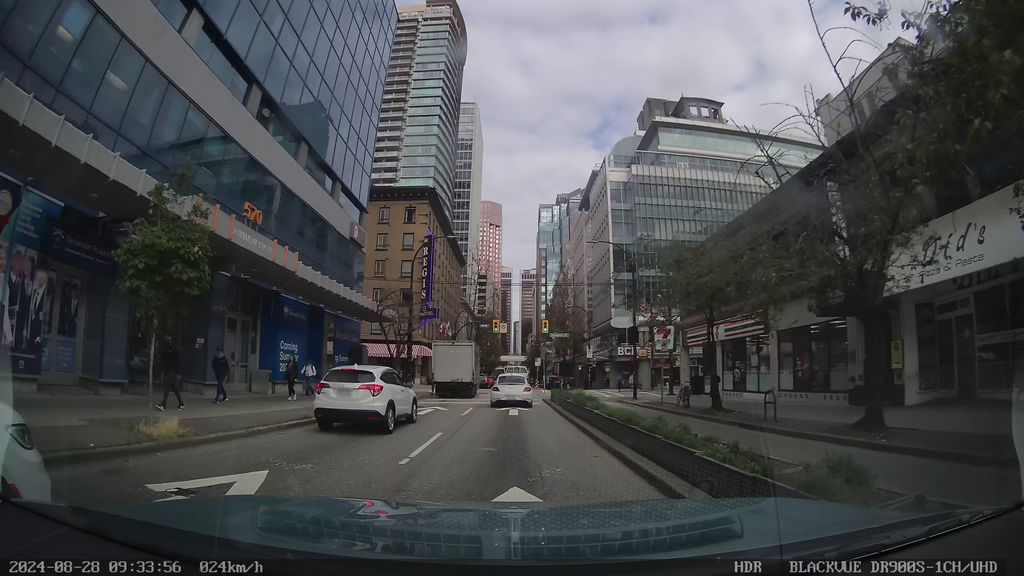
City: vancouver